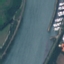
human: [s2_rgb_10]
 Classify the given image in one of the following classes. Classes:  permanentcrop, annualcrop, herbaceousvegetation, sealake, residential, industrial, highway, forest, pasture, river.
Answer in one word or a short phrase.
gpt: River